Question: Can somebody please shed some light on how to get rid of the mysterious padding on the left?
I've tried numerous properties but none seem to affect.

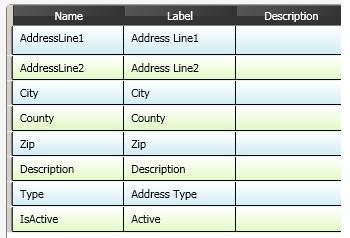
Answer: The padding you are referring to is probably the row header. To remove the row headers, you can set 'HeadersVisibility="Column"' on the 'DataGrid'.
I have seen cases where even with this property set to "Column" some of the rows still show a header. You can work around this by setting 'RowHeaderWidth="0"' on the 'DataGrid'.